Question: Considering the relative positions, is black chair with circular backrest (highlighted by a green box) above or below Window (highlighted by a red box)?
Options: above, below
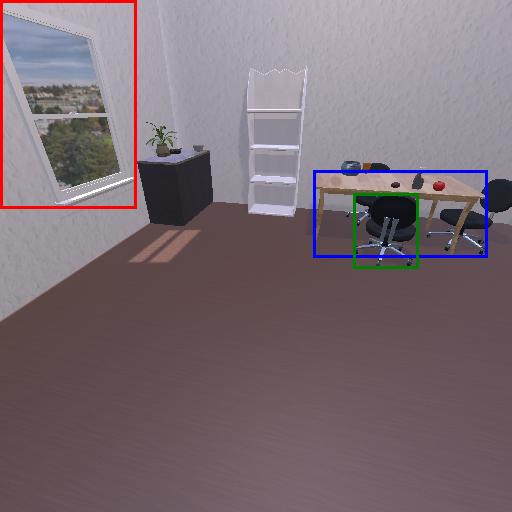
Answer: above